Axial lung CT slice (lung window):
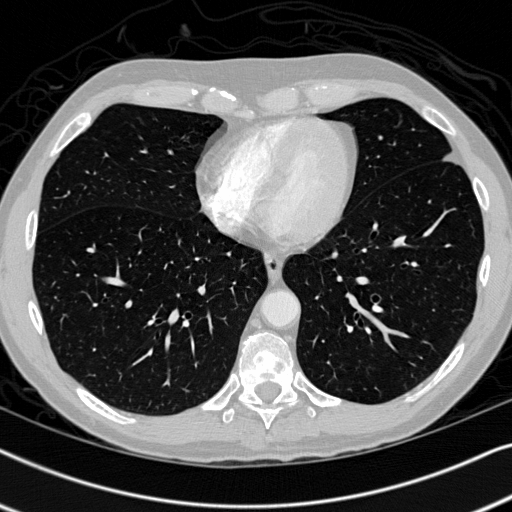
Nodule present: no